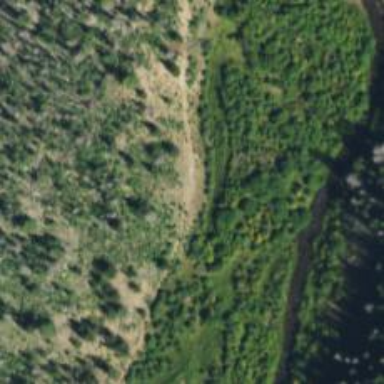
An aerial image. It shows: Path designated as standard/terra trail by the US Forest Service.